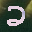
Label: 2